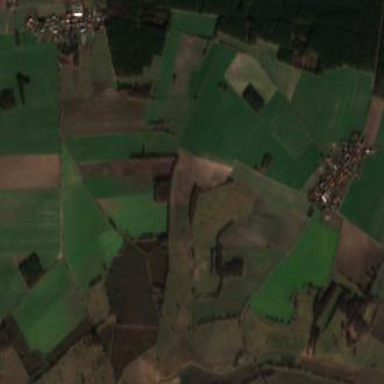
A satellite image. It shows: View of farmland.